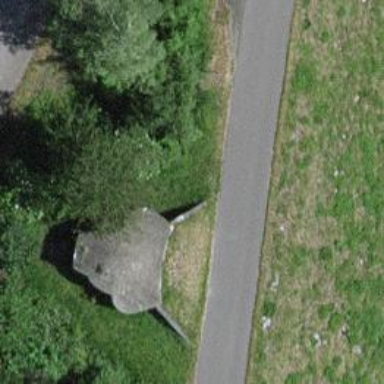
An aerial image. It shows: Military bunker.